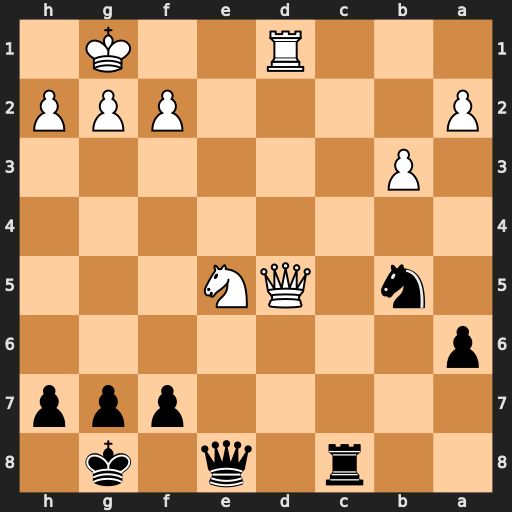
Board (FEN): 2r1q1k1/5ppp/p7/1n1QN3/8/1P6/P4PPP/3R2K1
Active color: b
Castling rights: -
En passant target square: -
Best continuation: Nc3 Qxf7+ Qxf7